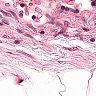
Metastatic tissue present: no